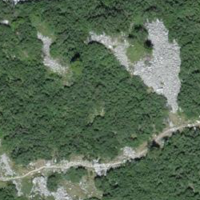
EUNIS habitat code: 31
Species observed at this site:
Papilio machaon